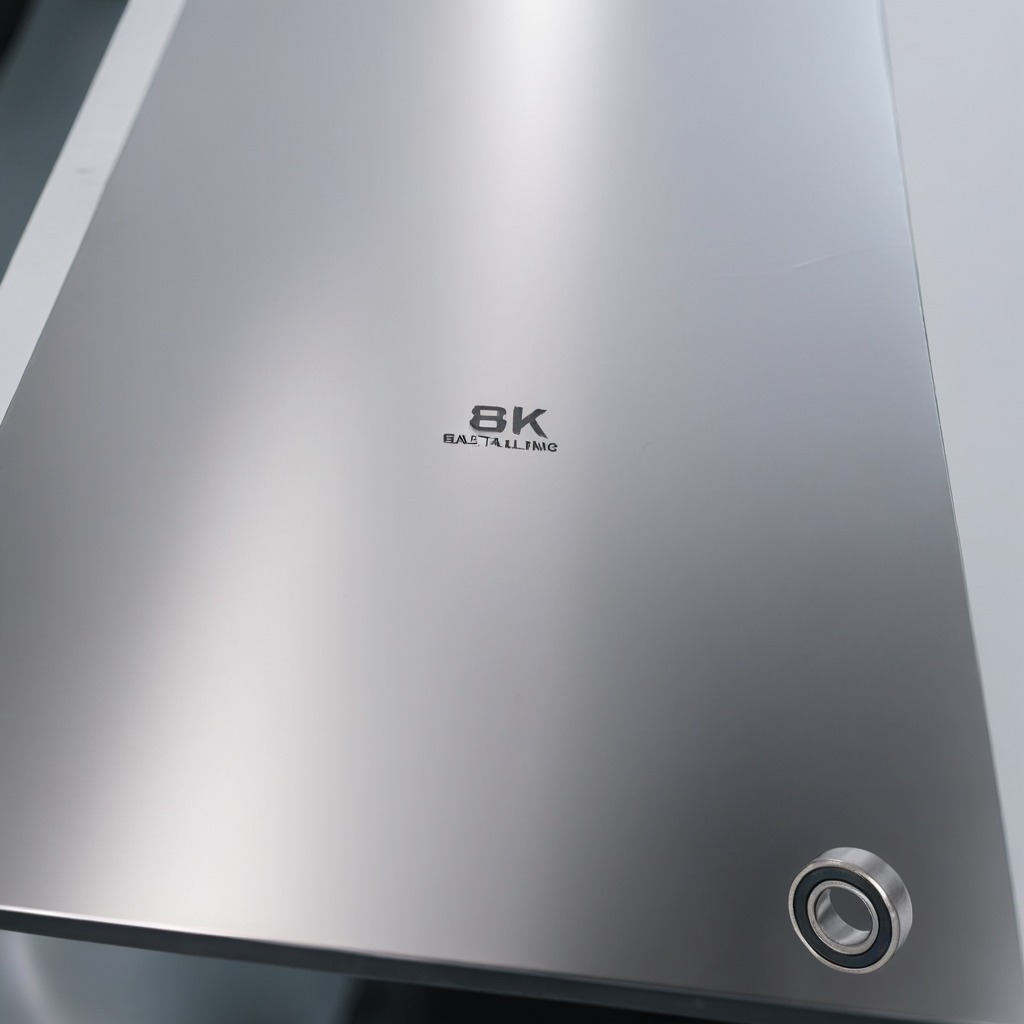
A metal ball bearing is lying on a stainless steel table in a high-end prototyping lab.